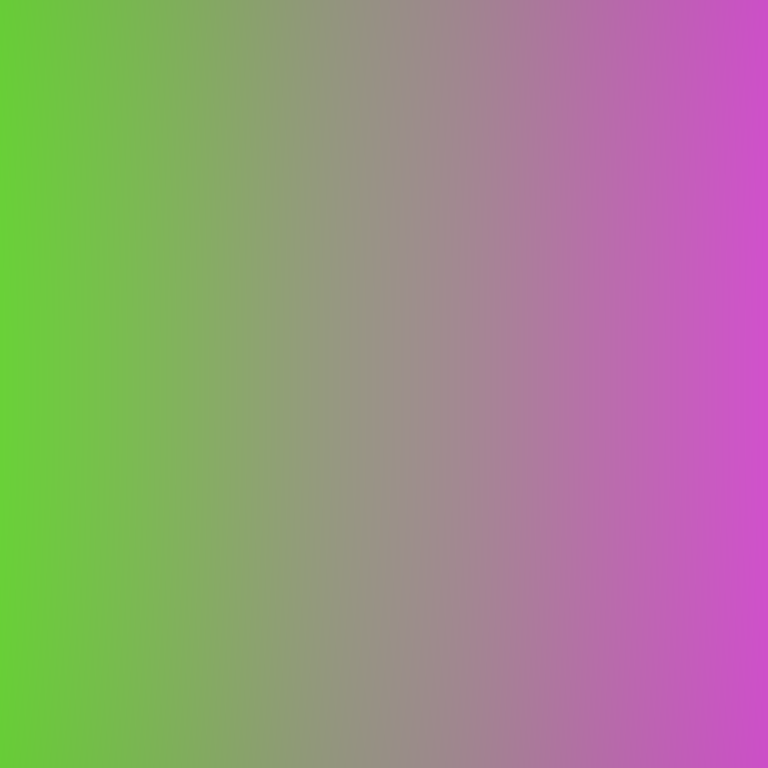
Abstract light effect, smooth gradient from vibrant green to soft magenta, calm atmosphere, diffuse light, no room, no furniture, no objects.